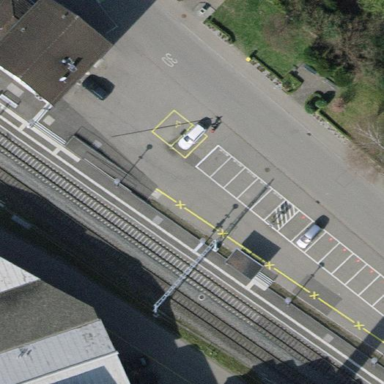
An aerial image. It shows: Platform with shelter made of asphalt. It is public transport platform located alongside railway.